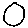
Label: circle